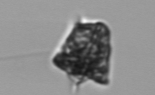
Label: Biddulphia